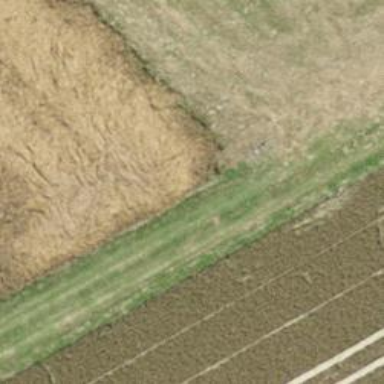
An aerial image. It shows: Grassy track with grade 5 track type.